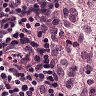
Metastatic tissue present: no